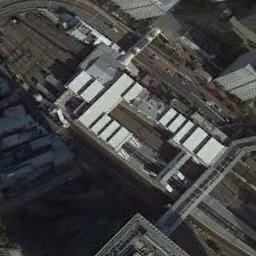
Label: railway_station